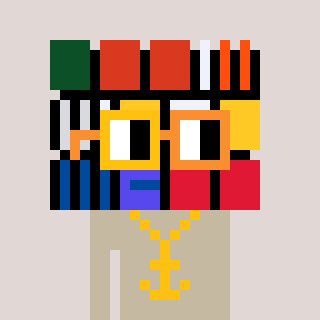
a pixel art character with square yellow and orange glasses, a abstract-shaped head and a bege-colored body on a warm background